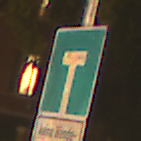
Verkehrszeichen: Sackgasse
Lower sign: HinweisGeaenderteVorfahrtVerkehrsfuehrungVerkehrsregelung3
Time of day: Night
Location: Outdoor (Urban)
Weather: Clear
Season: NotSpecified
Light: Artificial